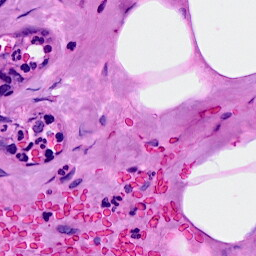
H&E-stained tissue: Breast